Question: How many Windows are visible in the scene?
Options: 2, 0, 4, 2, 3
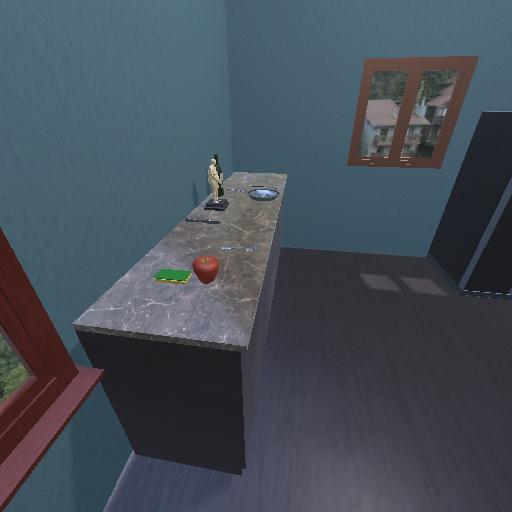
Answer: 2